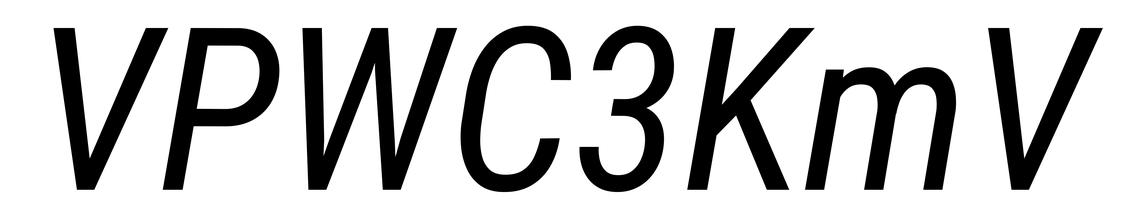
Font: Roboto-Italic_Condensed_Italic